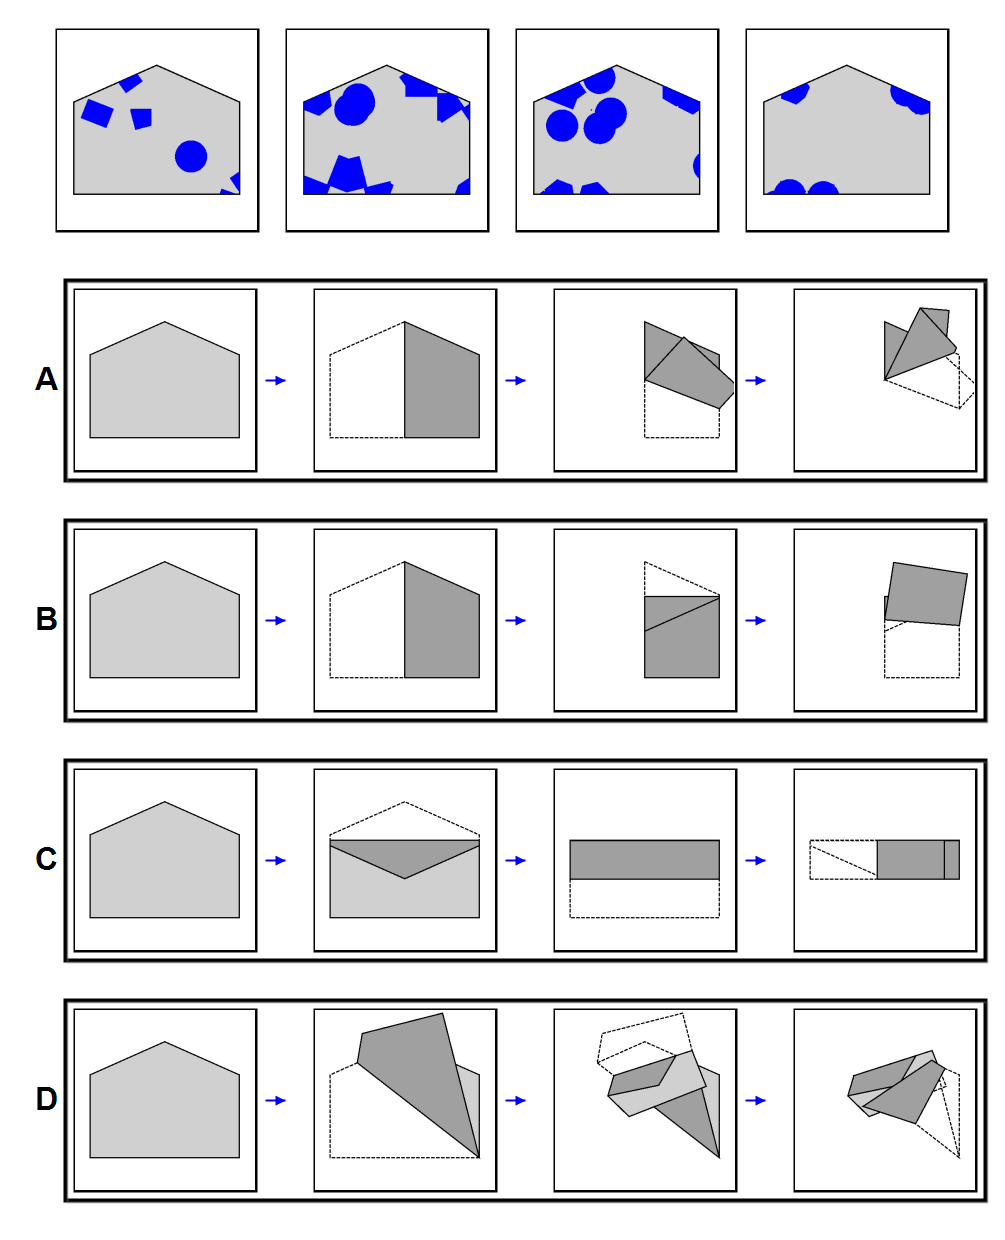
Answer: D